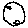
Label: moon